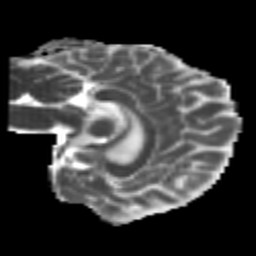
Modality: MD
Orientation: sagittal
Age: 24
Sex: female
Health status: healthy
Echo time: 0.074 s